Question: In my iPhone app, I am facing some problems related to keyboard show/hide behavior.
I have three text fields; when the third text field is clicked, I want to display a 'UIPickerView' and hide the keyboard for that text field. That I can do.
Now the problem is that, if the keyboard of either first or second text field is visible, and I click on the third text field, the picker becomes visible, but it appears behind the keyboard (it is only behind the keyboard of the first or second text field).
So what should I do to make the picker visible by itself and not to display any keyboard at that time?
Here is the code:-
-(void) textFieldDidBeginEditing:(UITextField *)textField{
'''
if (textField==thirdTextField) {
[scroll setFrame:CGRectMake(00, 48, 320, 160)];
[scroll setContentSize:CGSizeMake(320,335)];
[picker setHidden:NO];
[tool1 setFrame:CGRectMake(0,180,320,44)];
[tool1 setHidden:NO];
[self.picker reloadAllComponents];
[firtTextField resignFirstResponder];
[secondTextField resignFirstResponder];
[thirdTextField resignFirstResponder];
}
else {
[scroll setFrame:CGRectMake(00, 48, 320, 200)];
[scroll setContentSize:CGSizeMake(320,335)];
[tool1 setHidden:NO];
[tool1 setFrame:CGRectMake(0,220,320,44)];
}
}
'''
the problem is like

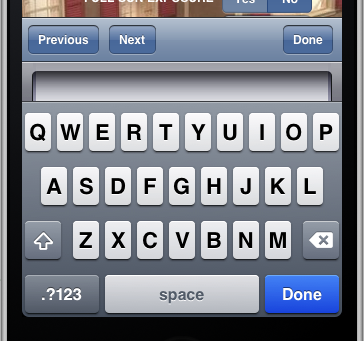
Answer: Keep three textfields as member of the controller.
'''
- (void)textFieldDidBeginEditing:(UITextField *)textField {
if(textField == 3rdTextField){
[self.firstTextField resignFirstResponder];
[self.secondTextField resignFirstResponder];
[self.thirdTextField resignFirstResponder];
}
}
- (BOOL)textFieldShouldBeginEditing:(UITextField *)textField{
if(textField==3rdTextField){
[firstTextField resignFirstResponder];
[secondTextField resignFirstResponder];
}
else if(textField==secondTextField){
[firstTextField resignFirstResponder];
[3rdTextField resignFirstResponder];
}
else if(textField==firstTextField){
[secondTextField resignFirstResponder];
[3rdTextField resignFirstResponder];
}
return YES;
}
'''
Hope this will help you.